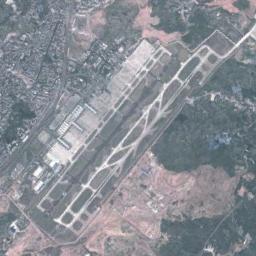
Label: airport